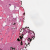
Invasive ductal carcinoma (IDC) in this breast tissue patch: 0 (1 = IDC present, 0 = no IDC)